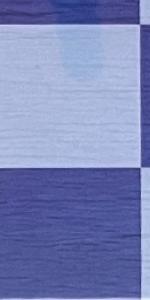
Label: Empty